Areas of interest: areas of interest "Huai De Green Hill Industrial Park Fourth Area"
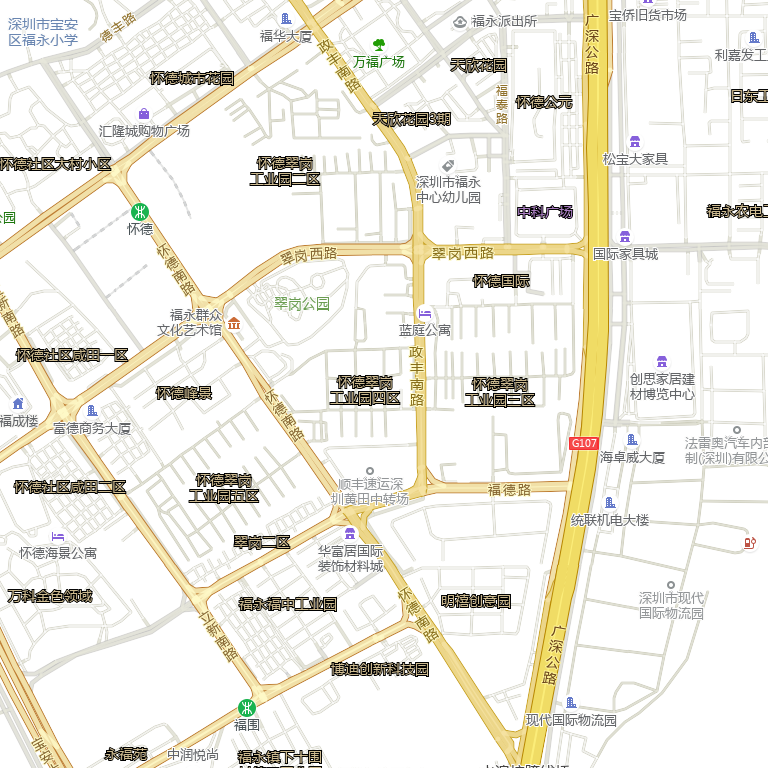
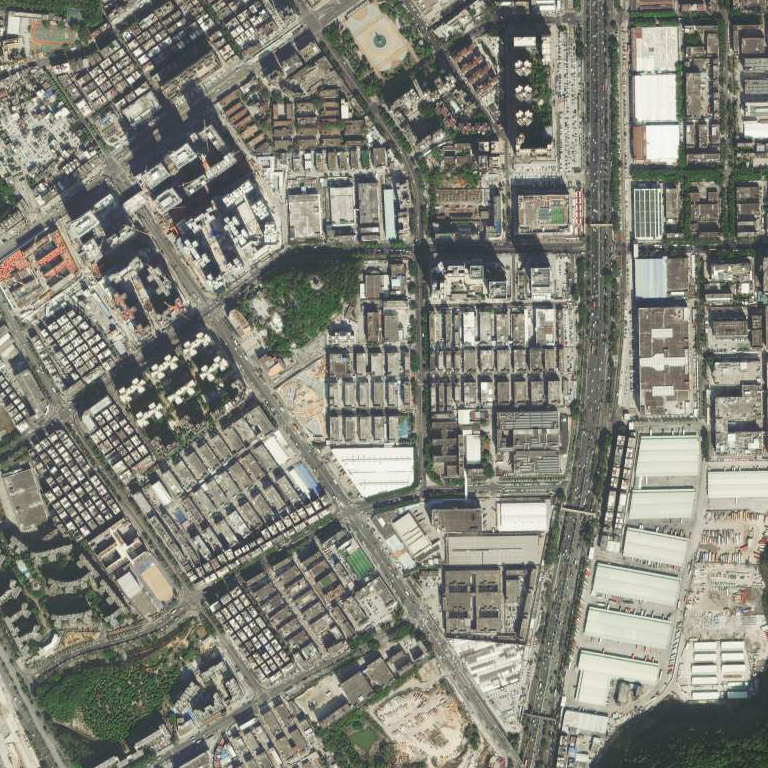